Interaction volume radius: 5 \u00c5
Interaction volume height: 10 \u00c5
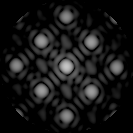
Disorder parameter: 0.06709